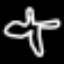
Label: airplane